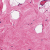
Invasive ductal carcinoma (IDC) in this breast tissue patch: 0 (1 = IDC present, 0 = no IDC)